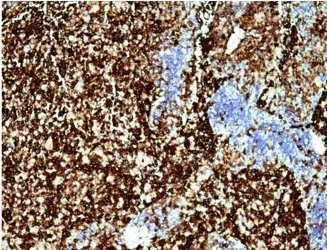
Patient 2 lymph node biopsy. (C) Immunohistochemistry for CD1a showing membranous positivity in Langerhans cells (magnification 100X).
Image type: pathology (immunostaining)